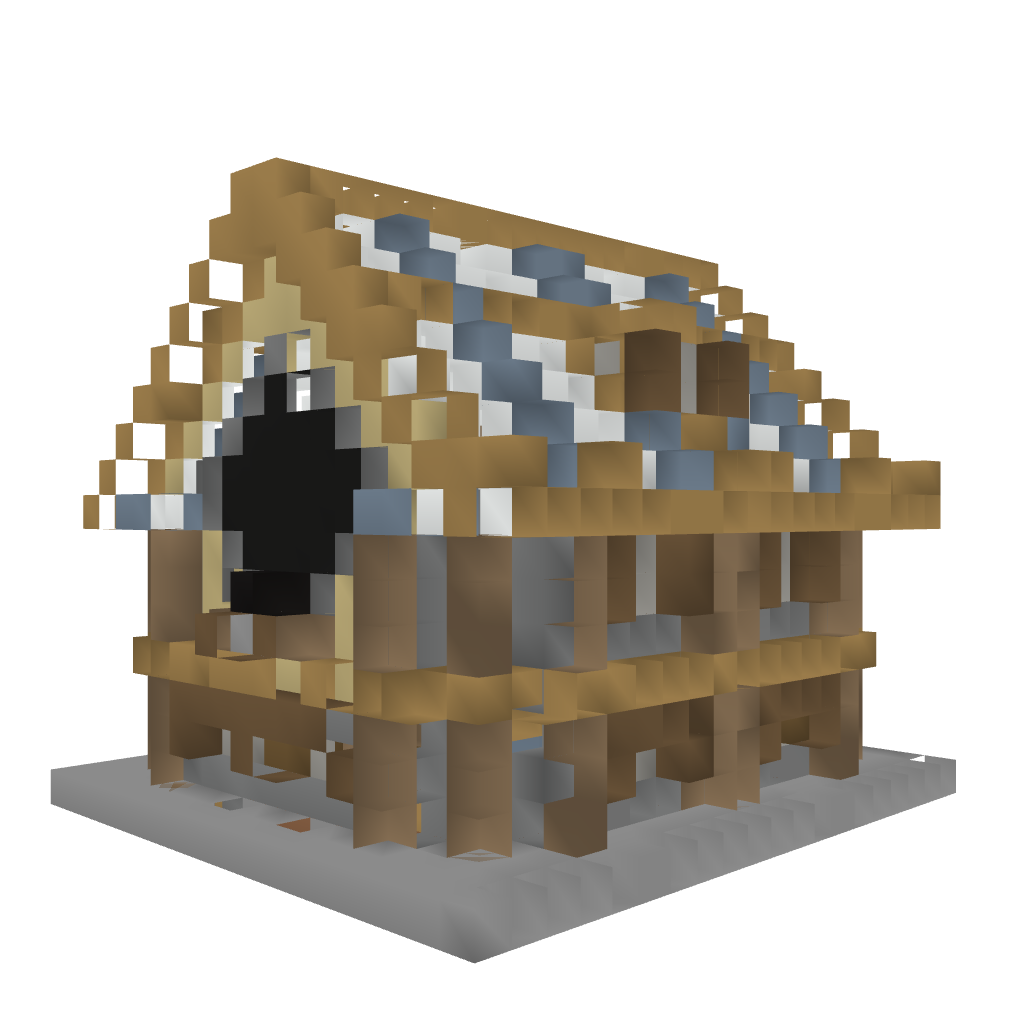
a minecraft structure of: House #3